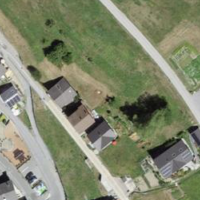
EUNIS habitat code: 54
Species observed at this site:
Dryocopus martius
Medicago sativa